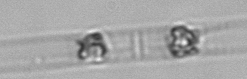
Label: Dactyliosolen_blavyanus